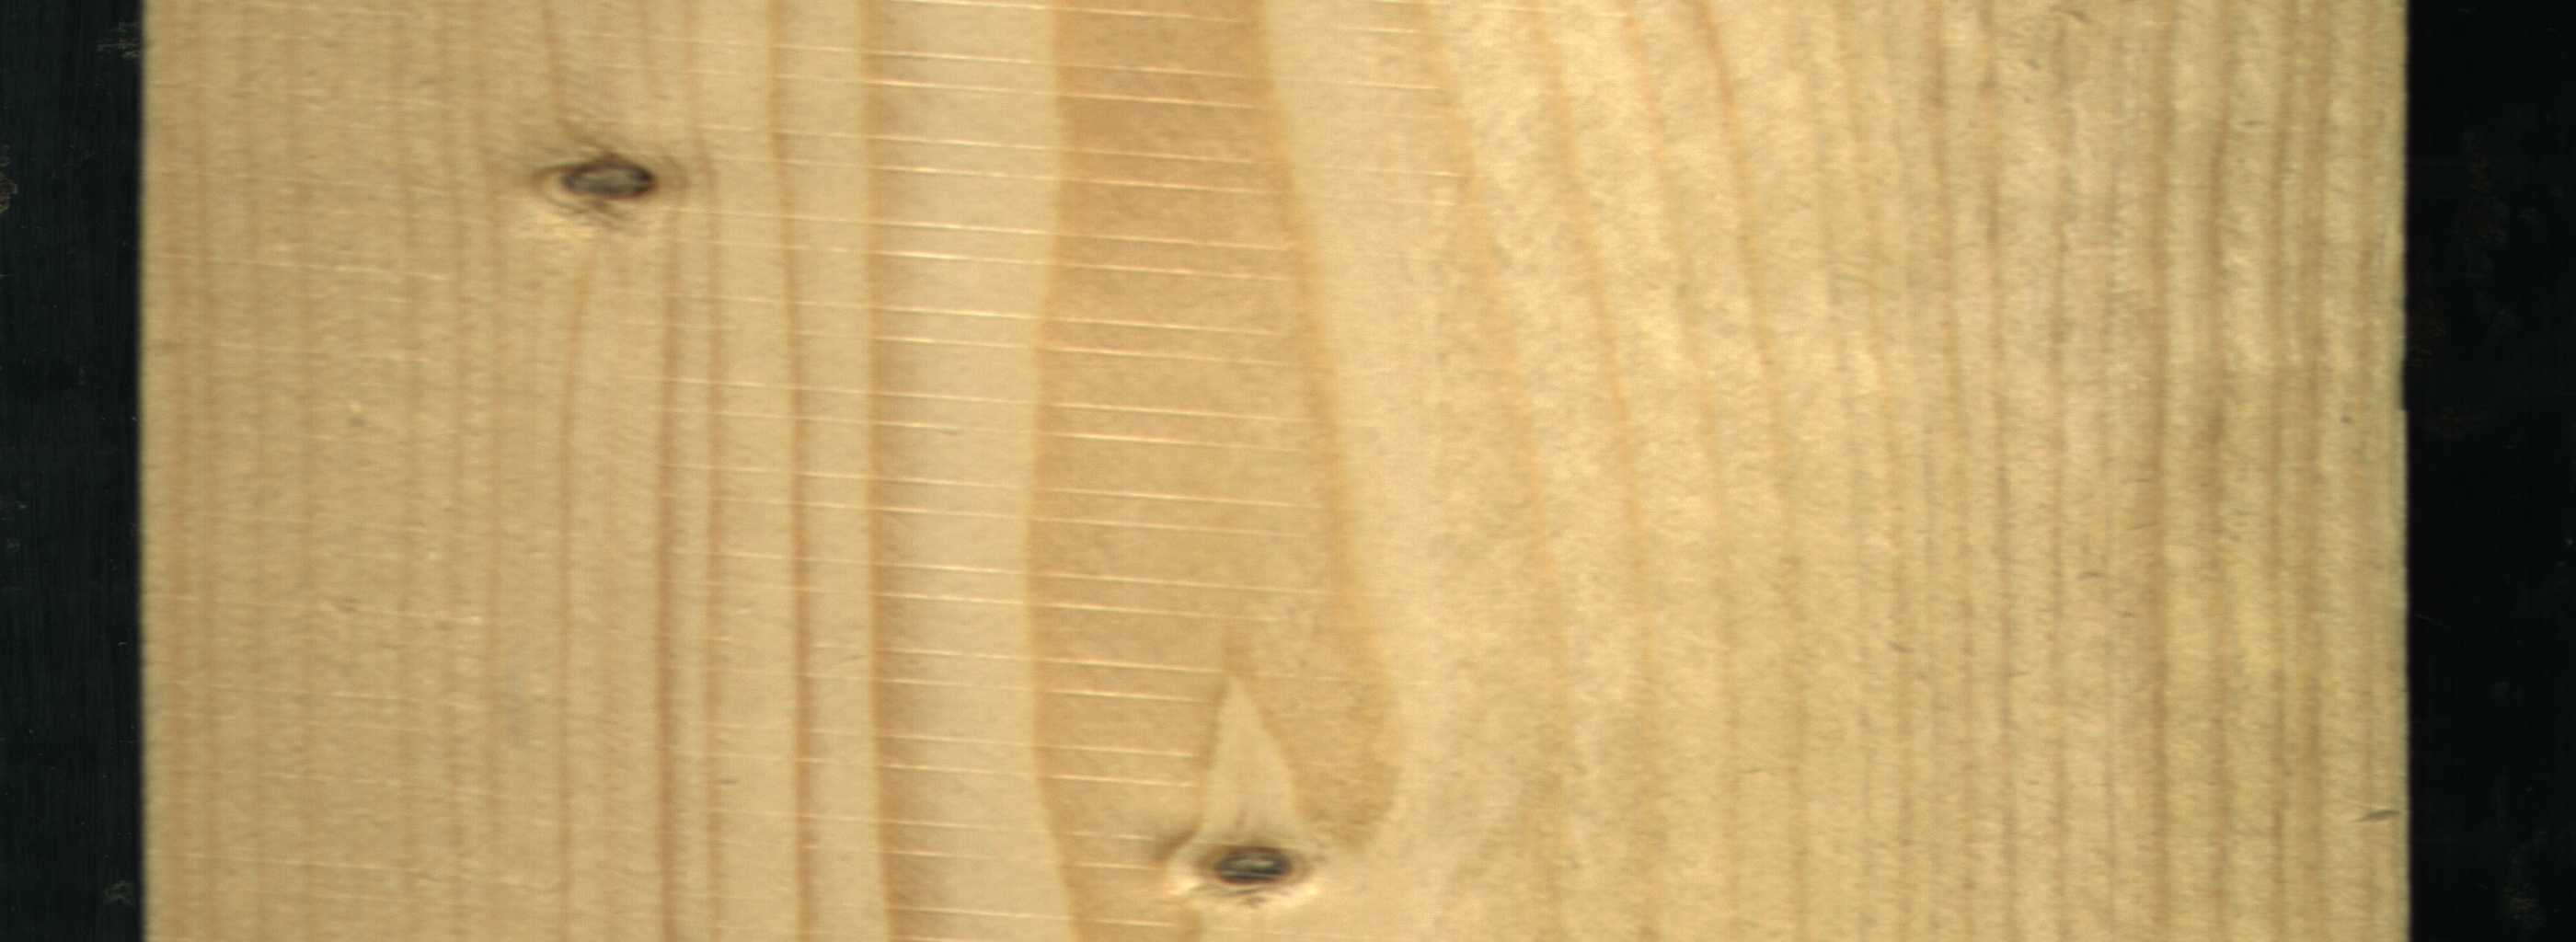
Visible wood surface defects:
Live_Knot
Live_Knot